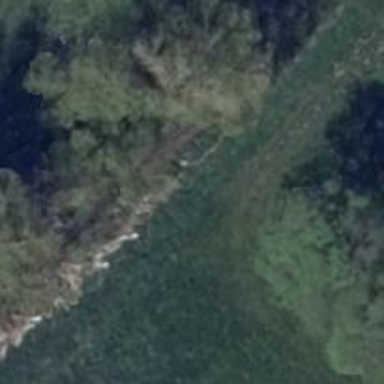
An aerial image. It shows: Row of trees in natural setting.